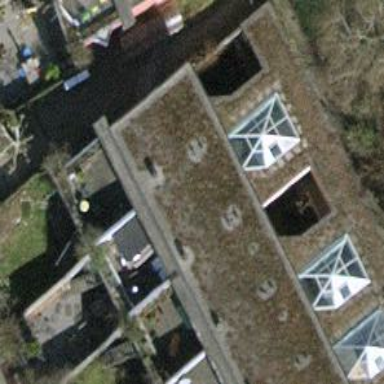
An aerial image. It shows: Terrace building.